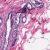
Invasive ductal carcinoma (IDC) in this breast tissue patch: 0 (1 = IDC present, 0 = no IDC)